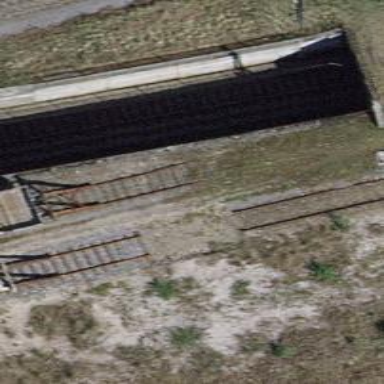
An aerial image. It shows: Railway buffer stop.